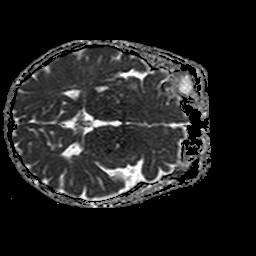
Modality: ADC
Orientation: axial
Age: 45
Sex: female
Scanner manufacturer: philips
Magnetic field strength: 1.5 T
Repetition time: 3.651 s
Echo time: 0.09255 s